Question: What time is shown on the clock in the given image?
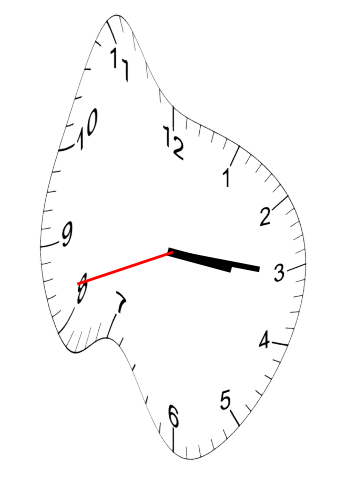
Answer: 03:15:42